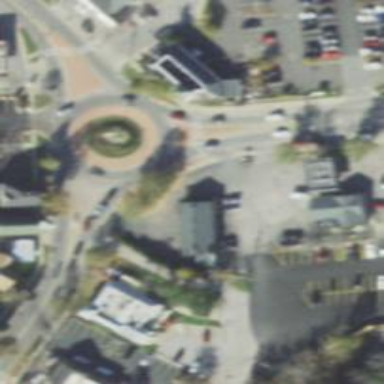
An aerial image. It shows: Roundabout on primary highway.